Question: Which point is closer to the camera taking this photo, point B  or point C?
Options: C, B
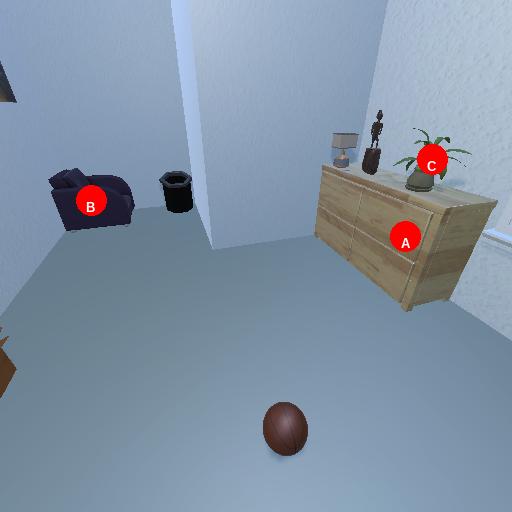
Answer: C